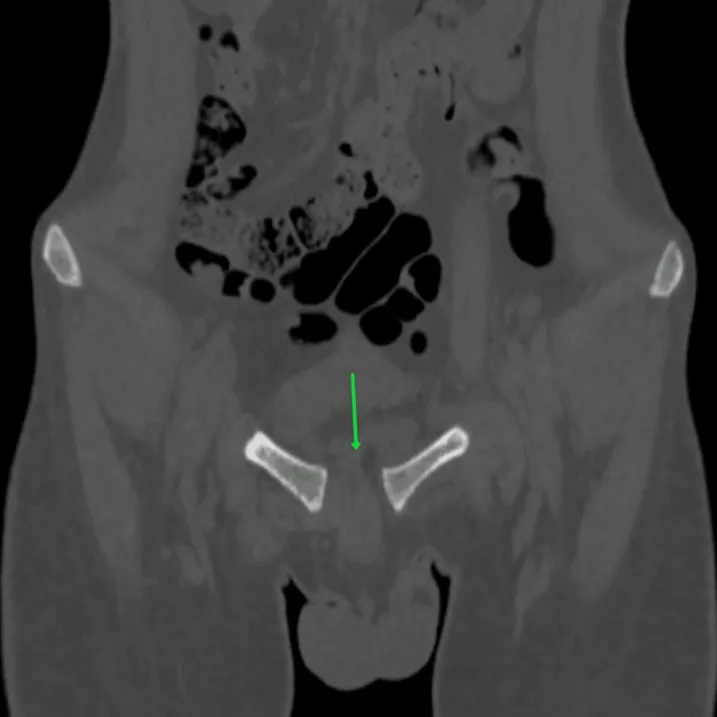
CT pelvis coronal cut view showing pubic symphysis diastasis (marked with green arrow).
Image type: radiology (ct)